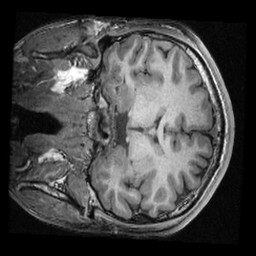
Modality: T1w
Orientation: coronal
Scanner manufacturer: ge
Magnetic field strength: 3 T
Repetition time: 0.007672 s
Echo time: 0.002936 s